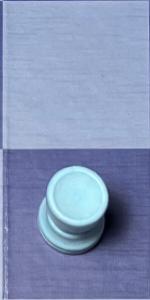
Label: Rook_White